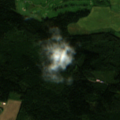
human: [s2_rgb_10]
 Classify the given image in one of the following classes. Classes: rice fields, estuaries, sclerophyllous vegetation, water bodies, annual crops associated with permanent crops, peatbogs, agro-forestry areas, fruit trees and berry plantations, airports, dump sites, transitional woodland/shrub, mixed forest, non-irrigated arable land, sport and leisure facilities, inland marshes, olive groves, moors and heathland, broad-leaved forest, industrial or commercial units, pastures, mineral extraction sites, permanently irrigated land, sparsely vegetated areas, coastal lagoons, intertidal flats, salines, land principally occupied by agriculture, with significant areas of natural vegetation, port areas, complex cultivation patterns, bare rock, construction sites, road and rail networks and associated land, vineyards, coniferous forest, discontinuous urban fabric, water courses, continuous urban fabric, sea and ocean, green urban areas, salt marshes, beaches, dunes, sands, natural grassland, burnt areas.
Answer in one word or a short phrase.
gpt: sport and leisure facilities, non-irrigated arable land, coniferous forest, mixed forest